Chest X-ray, AP view. Patient: 68 years old, sex M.
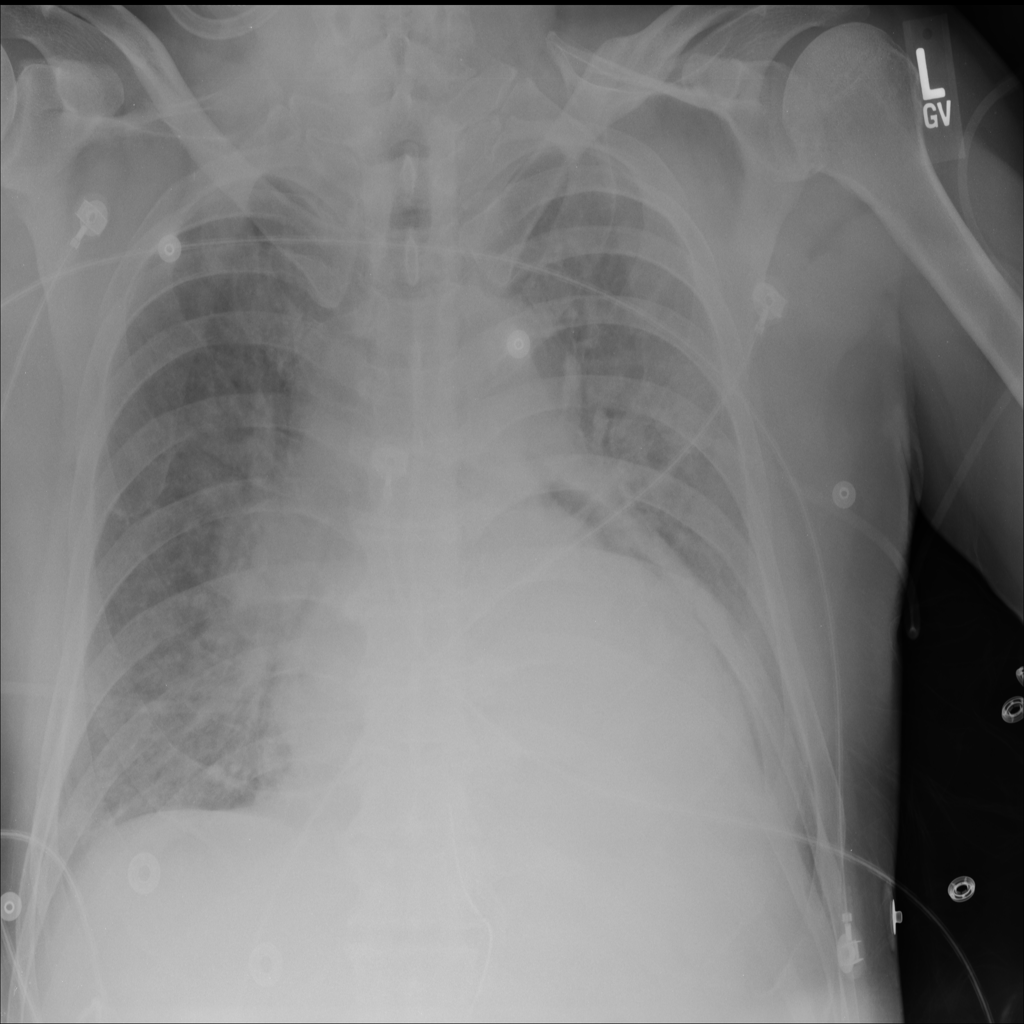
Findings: No Finding